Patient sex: M
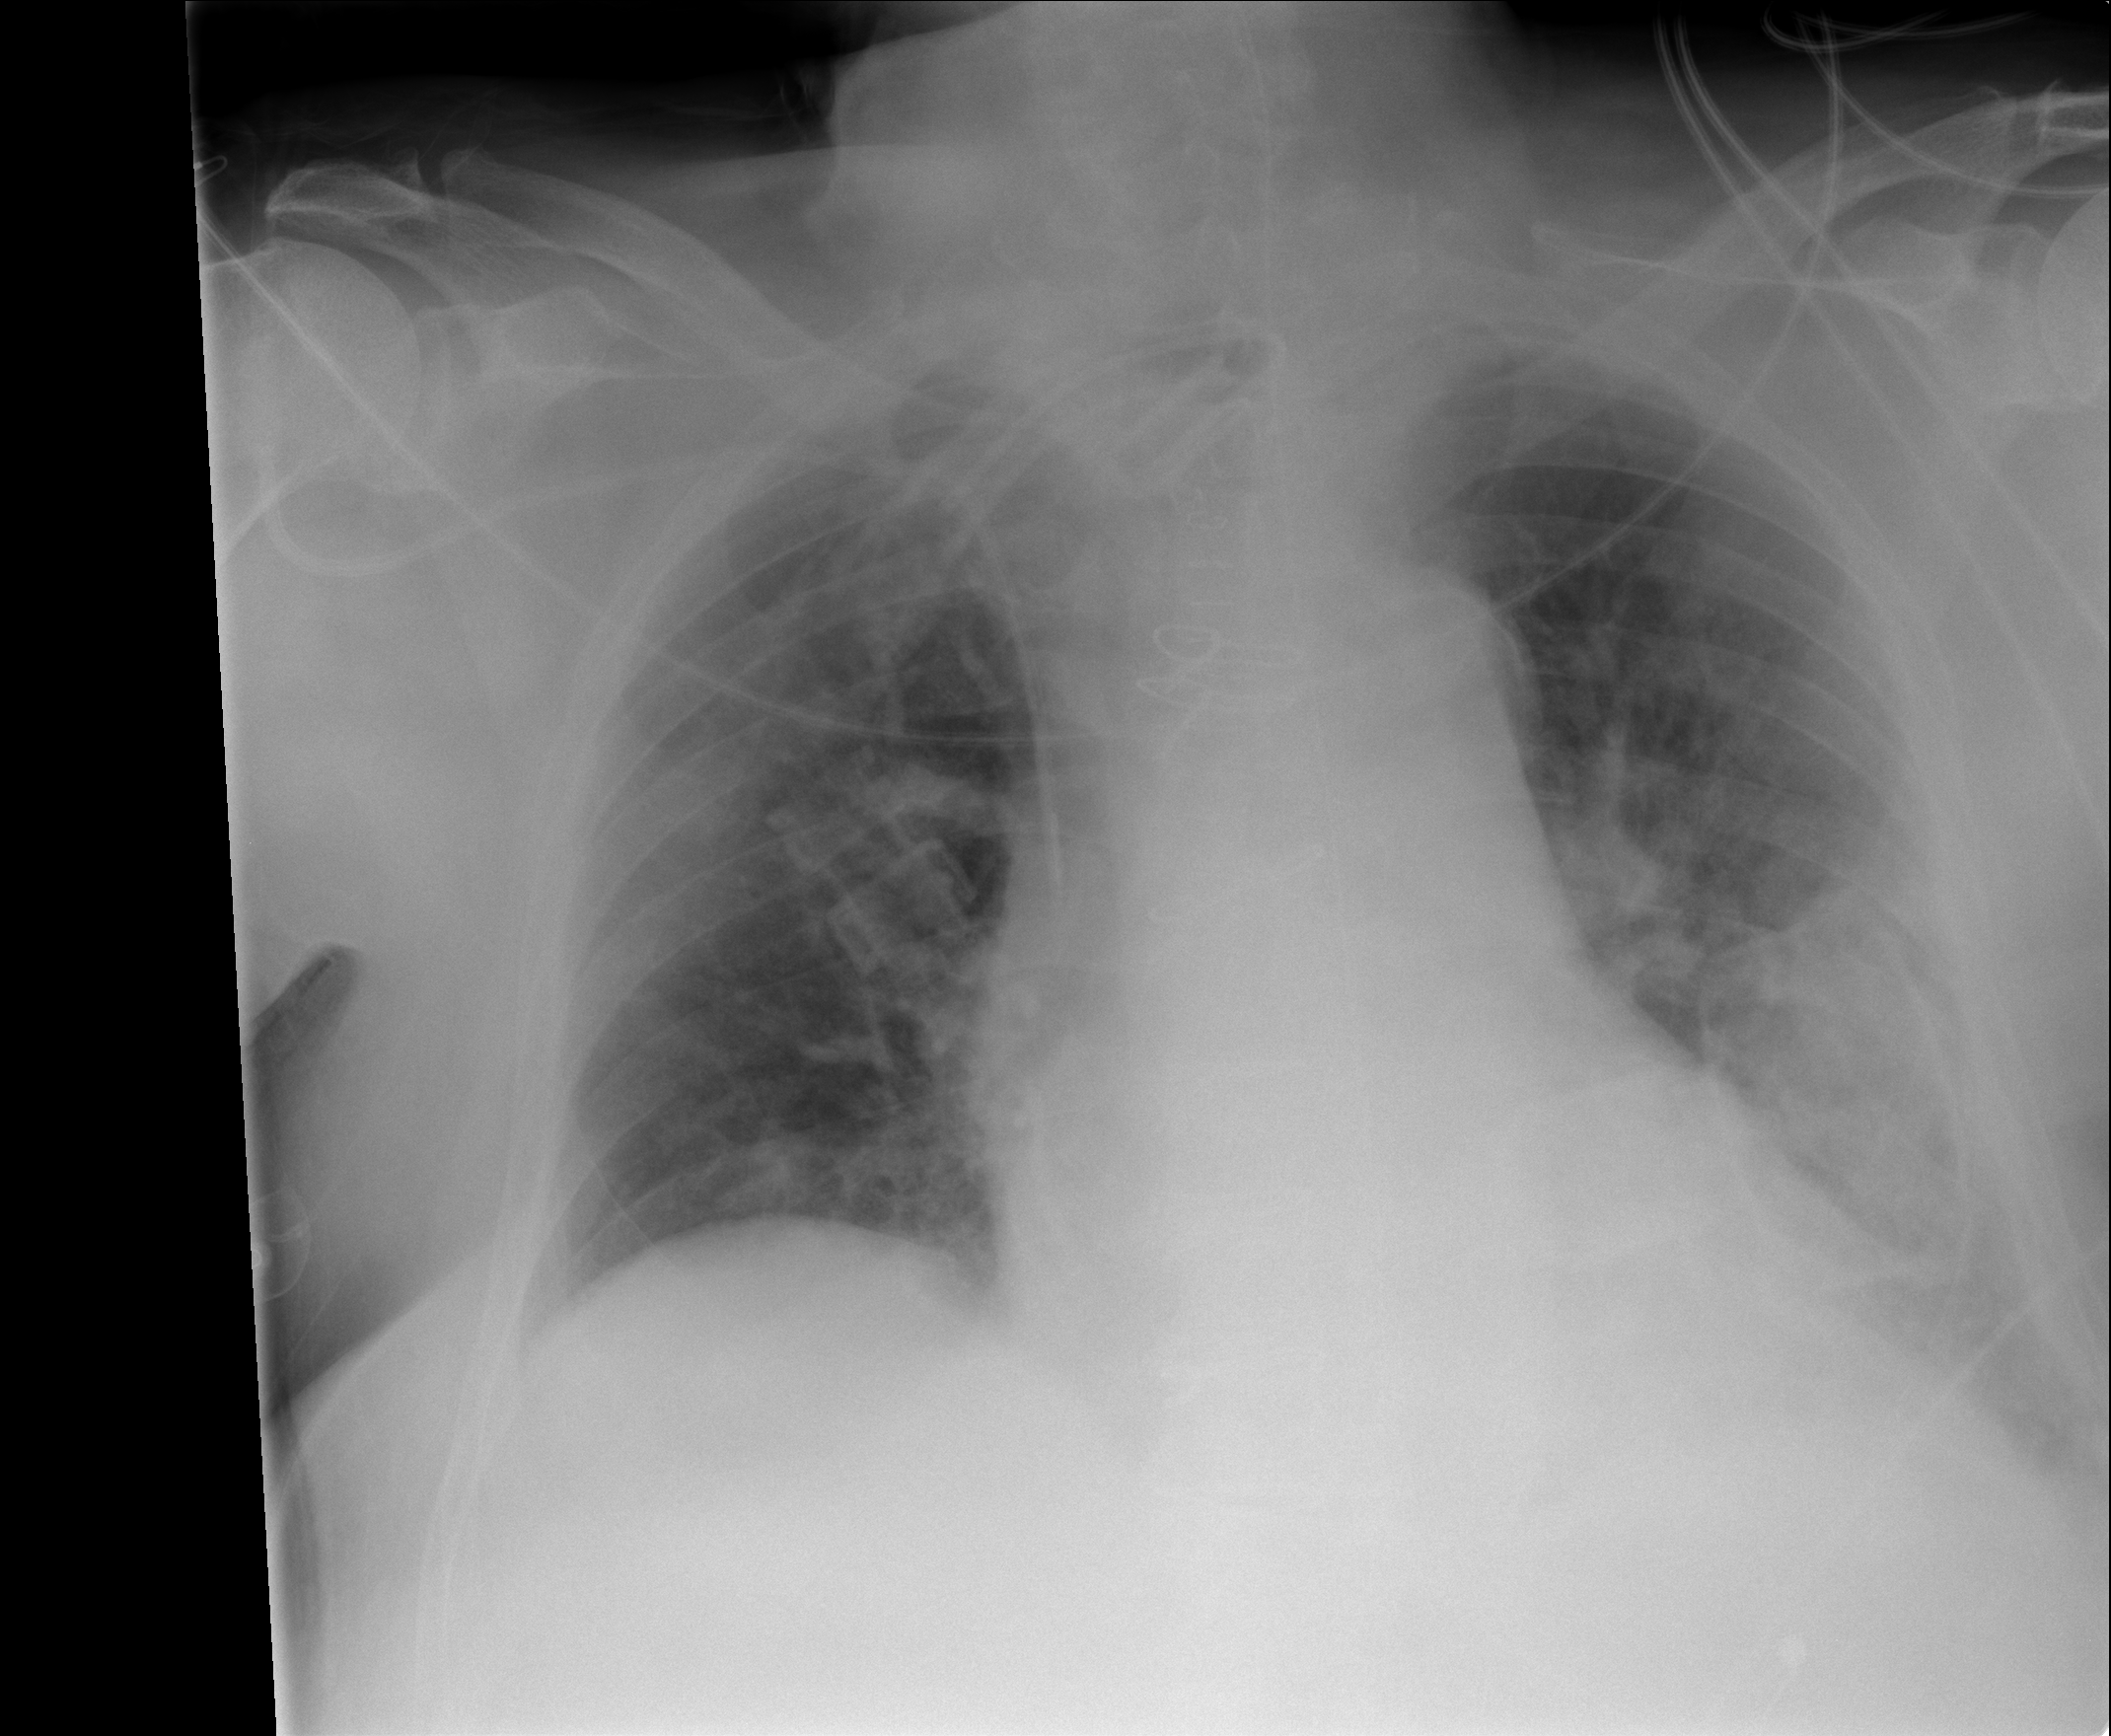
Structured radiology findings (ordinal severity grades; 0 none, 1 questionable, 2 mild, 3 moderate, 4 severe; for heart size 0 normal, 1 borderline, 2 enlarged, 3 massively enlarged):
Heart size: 2
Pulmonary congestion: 3
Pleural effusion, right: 0
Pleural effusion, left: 3
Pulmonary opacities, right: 2
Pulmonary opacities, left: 3
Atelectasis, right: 2
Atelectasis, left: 2